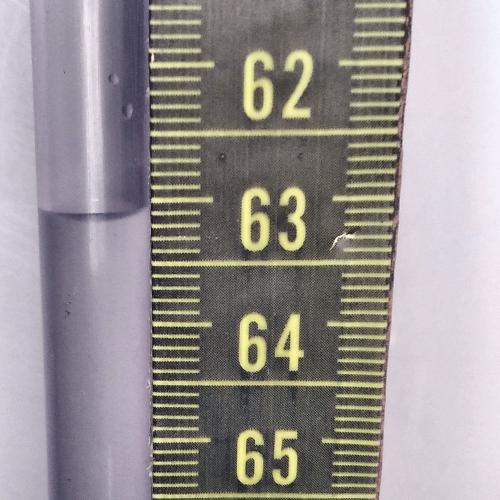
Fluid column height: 63.1 cm